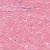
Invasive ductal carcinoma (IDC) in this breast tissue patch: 0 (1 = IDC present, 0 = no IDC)